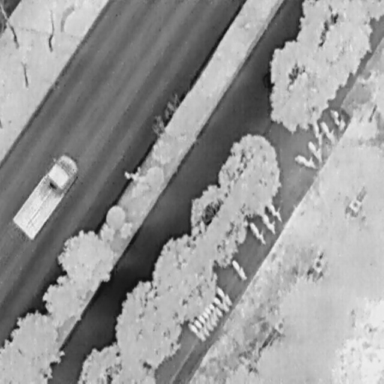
There are 16 Bicycles in the infrared image.